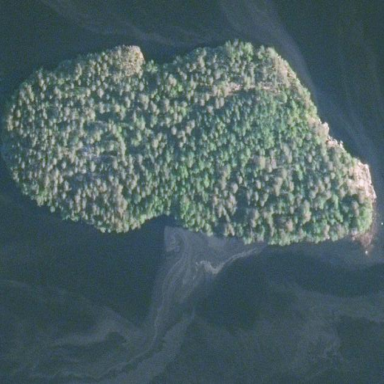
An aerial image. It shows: Islet covered with woodland.